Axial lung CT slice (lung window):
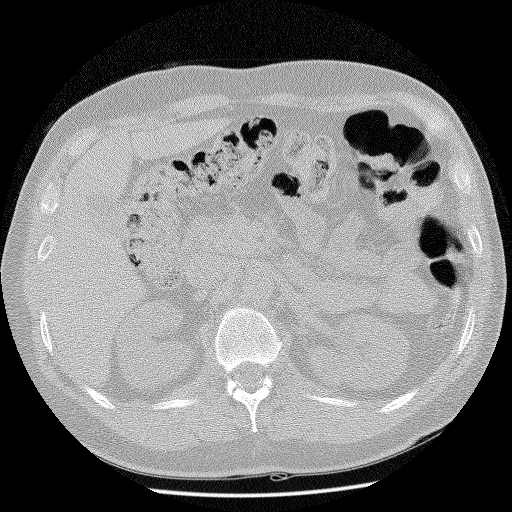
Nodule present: no